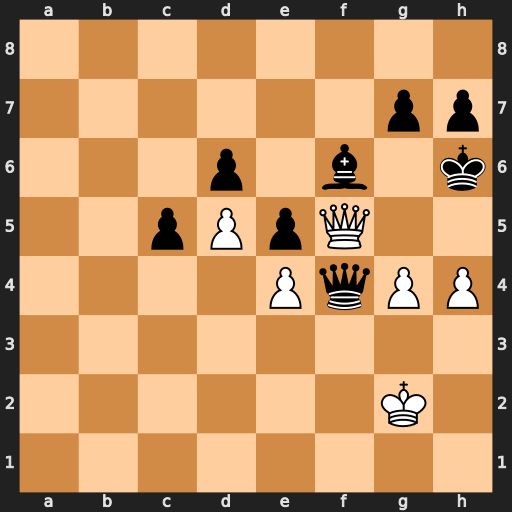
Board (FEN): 8/6pp/3p1b1k/2pPpQ2/4PqPP/8/6K1/8
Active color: w
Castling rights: -
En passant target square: -
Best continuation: Qh5#